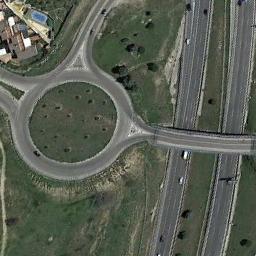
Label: roundabout